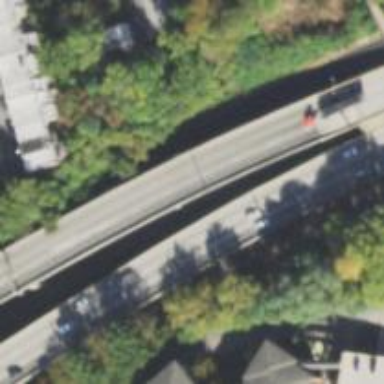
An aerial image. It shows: Viaduct bridge over motorway.